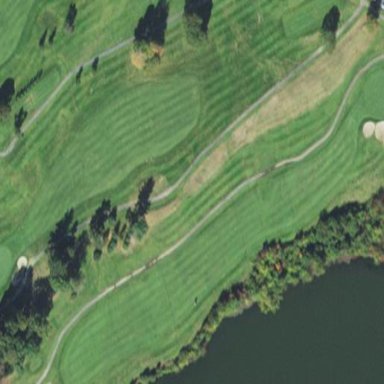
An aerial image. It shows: Grassy area designated as golf fairway.